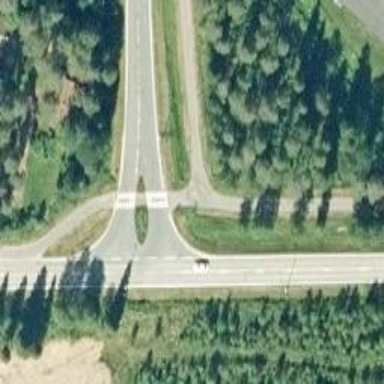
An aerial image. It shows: Road with "give way" sign.